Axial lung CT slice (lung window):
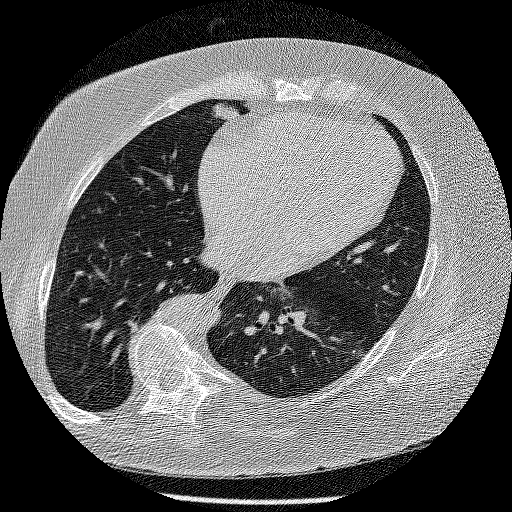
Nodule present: no